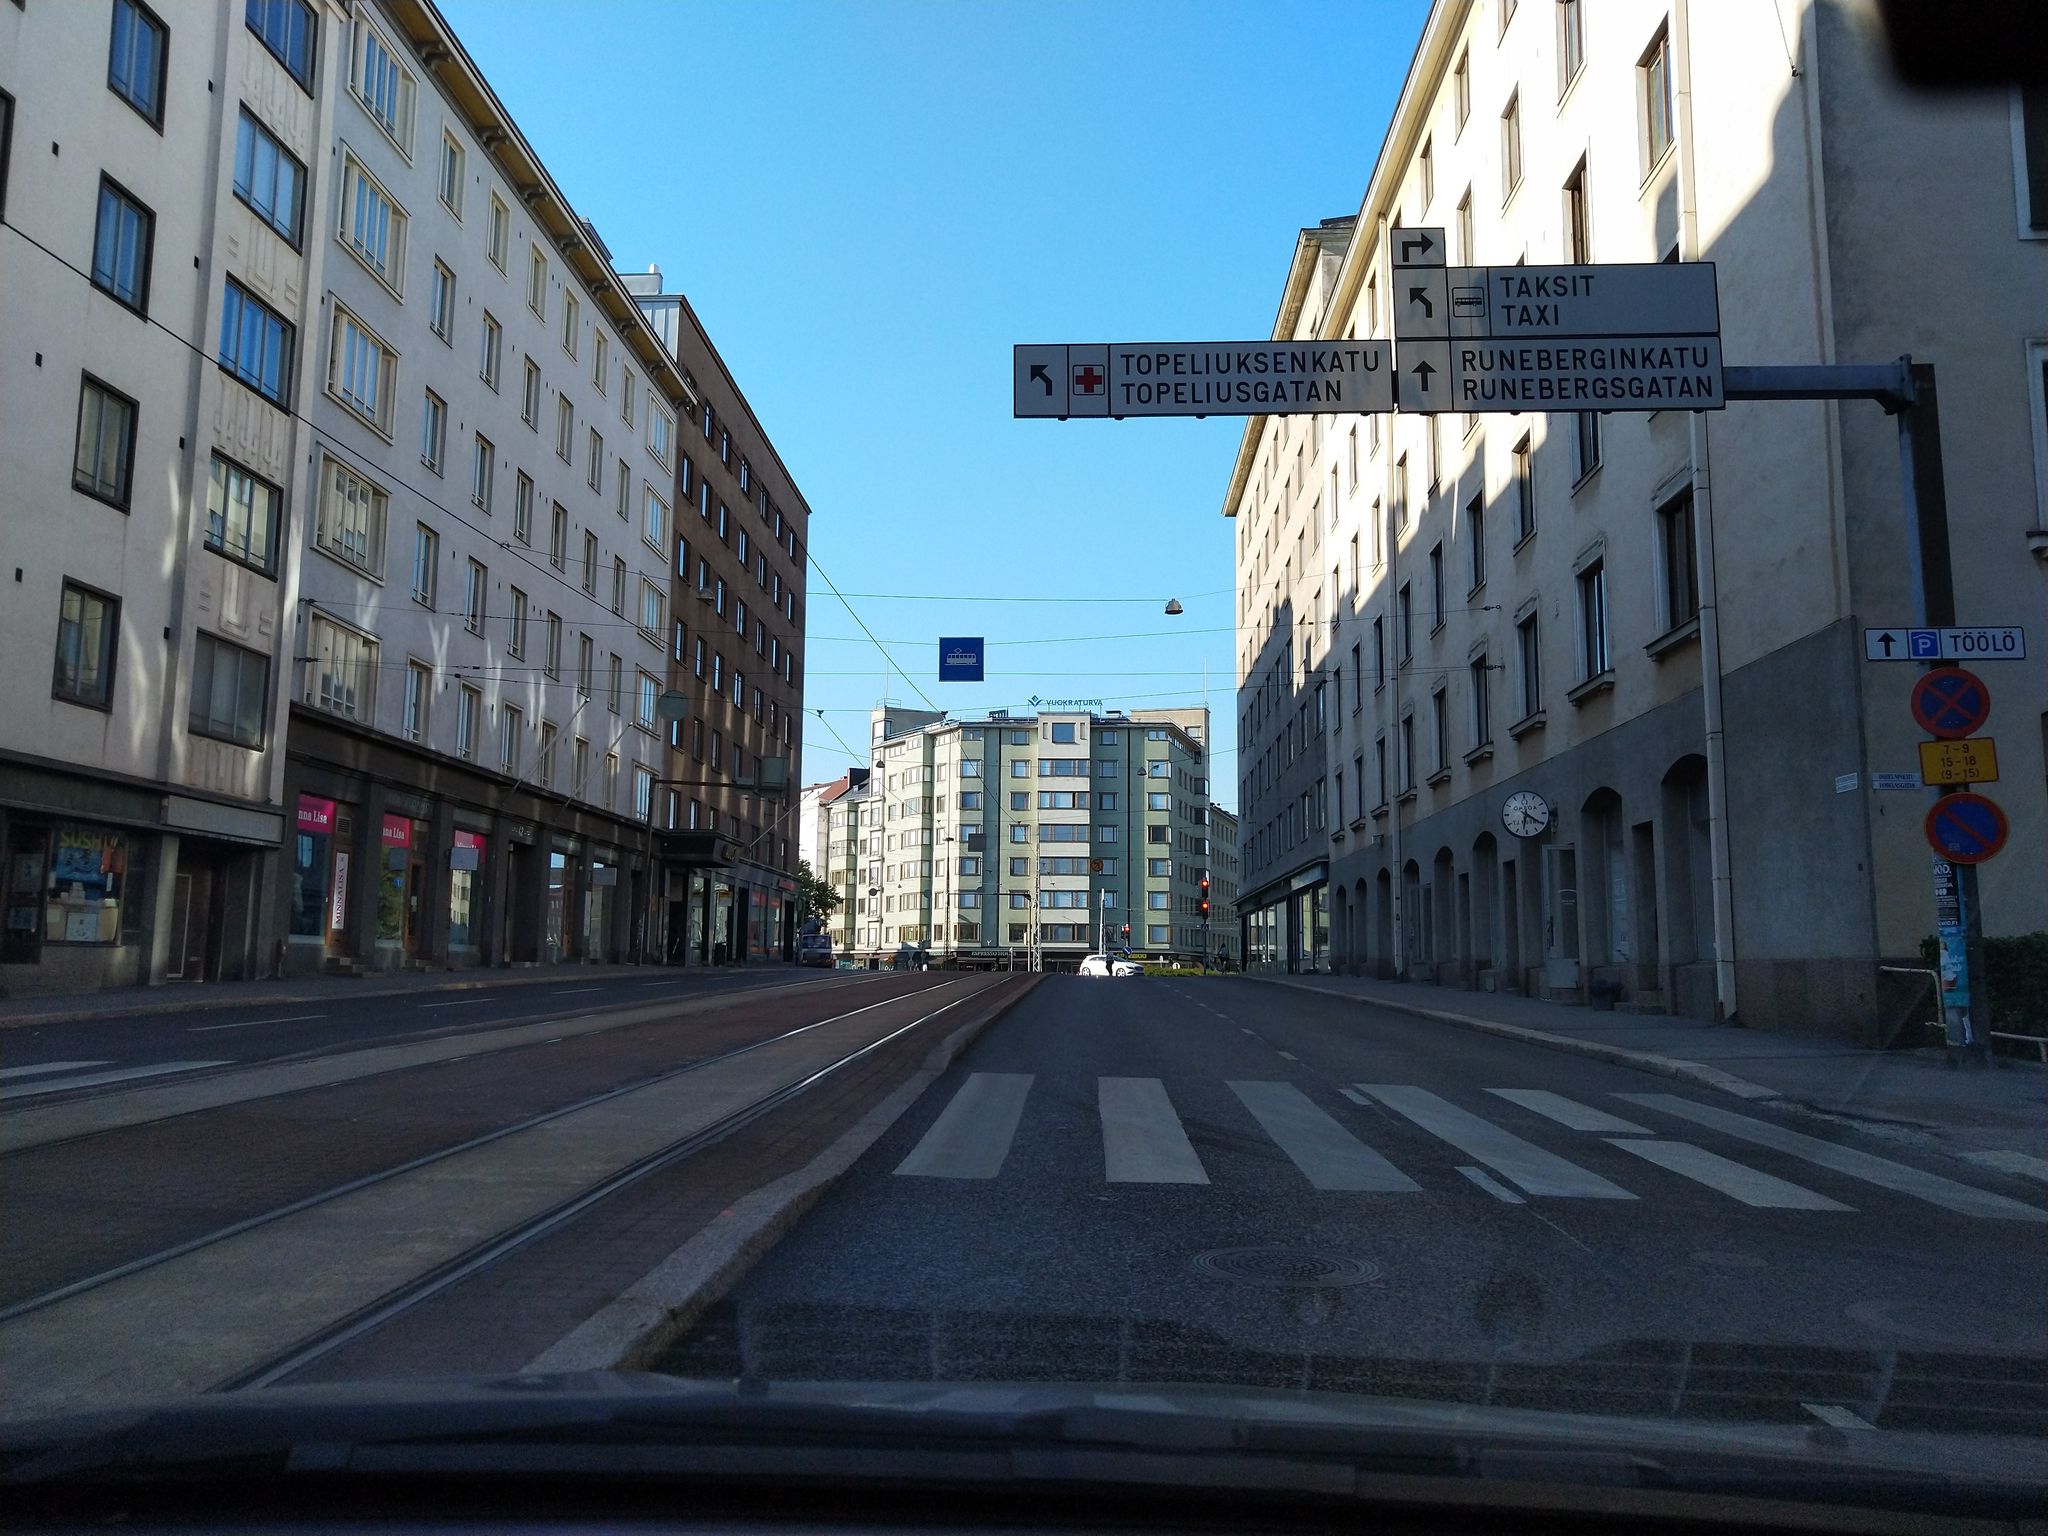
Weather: clear
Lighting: day
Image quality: good
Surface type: railway
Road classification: secondary
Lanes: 2
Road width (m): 2
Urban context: urban centre
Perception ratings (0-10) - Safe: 1.37, Lively: 6.45, Beautiful: 1.86, Boring: 3.82, Depressing: 2.67, Wealthy: 4.72